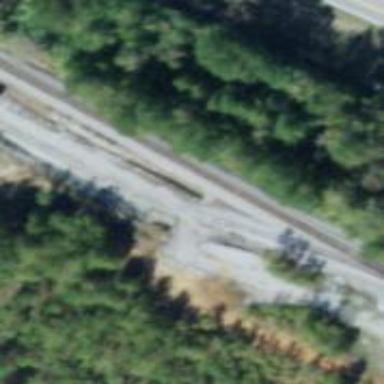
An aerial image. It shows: Railway spur service.